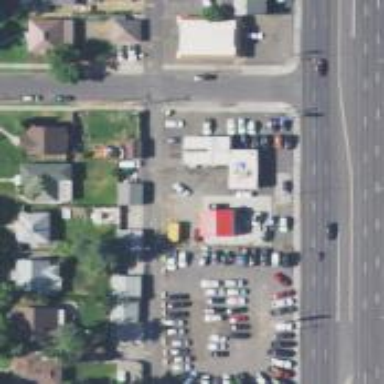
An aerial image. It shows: Alley classified as service road.